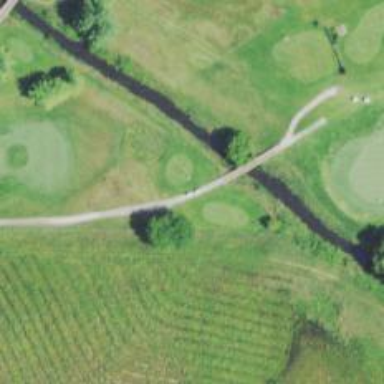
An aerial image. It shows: Asphalt service road used as golf cart path.